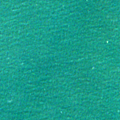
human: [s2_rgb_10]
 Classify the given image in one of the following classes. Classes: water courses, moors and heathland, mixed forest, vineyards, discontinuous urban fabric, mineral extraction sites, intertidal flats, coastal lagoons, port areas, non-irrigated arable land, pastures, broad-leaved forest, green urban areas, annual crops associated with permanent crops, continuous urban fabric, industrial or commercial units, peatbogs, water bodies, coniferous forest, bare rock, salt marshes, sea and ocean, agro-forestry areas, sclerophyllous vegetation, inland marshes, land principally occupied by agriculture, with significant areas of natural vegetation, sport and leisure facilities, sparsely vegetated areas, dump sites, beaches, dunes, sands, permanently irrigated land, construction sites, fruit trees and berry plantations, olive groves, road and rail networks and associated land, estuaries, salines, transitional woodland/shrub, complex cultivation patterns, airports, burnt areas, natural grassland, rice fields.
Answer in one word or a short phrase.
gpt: sea and ocean